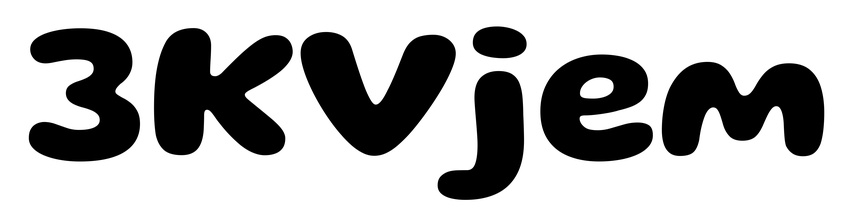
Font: Gluten_Bold